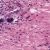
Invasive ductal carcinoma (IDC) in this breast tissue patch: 0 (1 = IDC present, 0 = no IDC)